Field crop: maize
Growth stage: 1
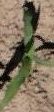
Species: maize